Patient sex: F
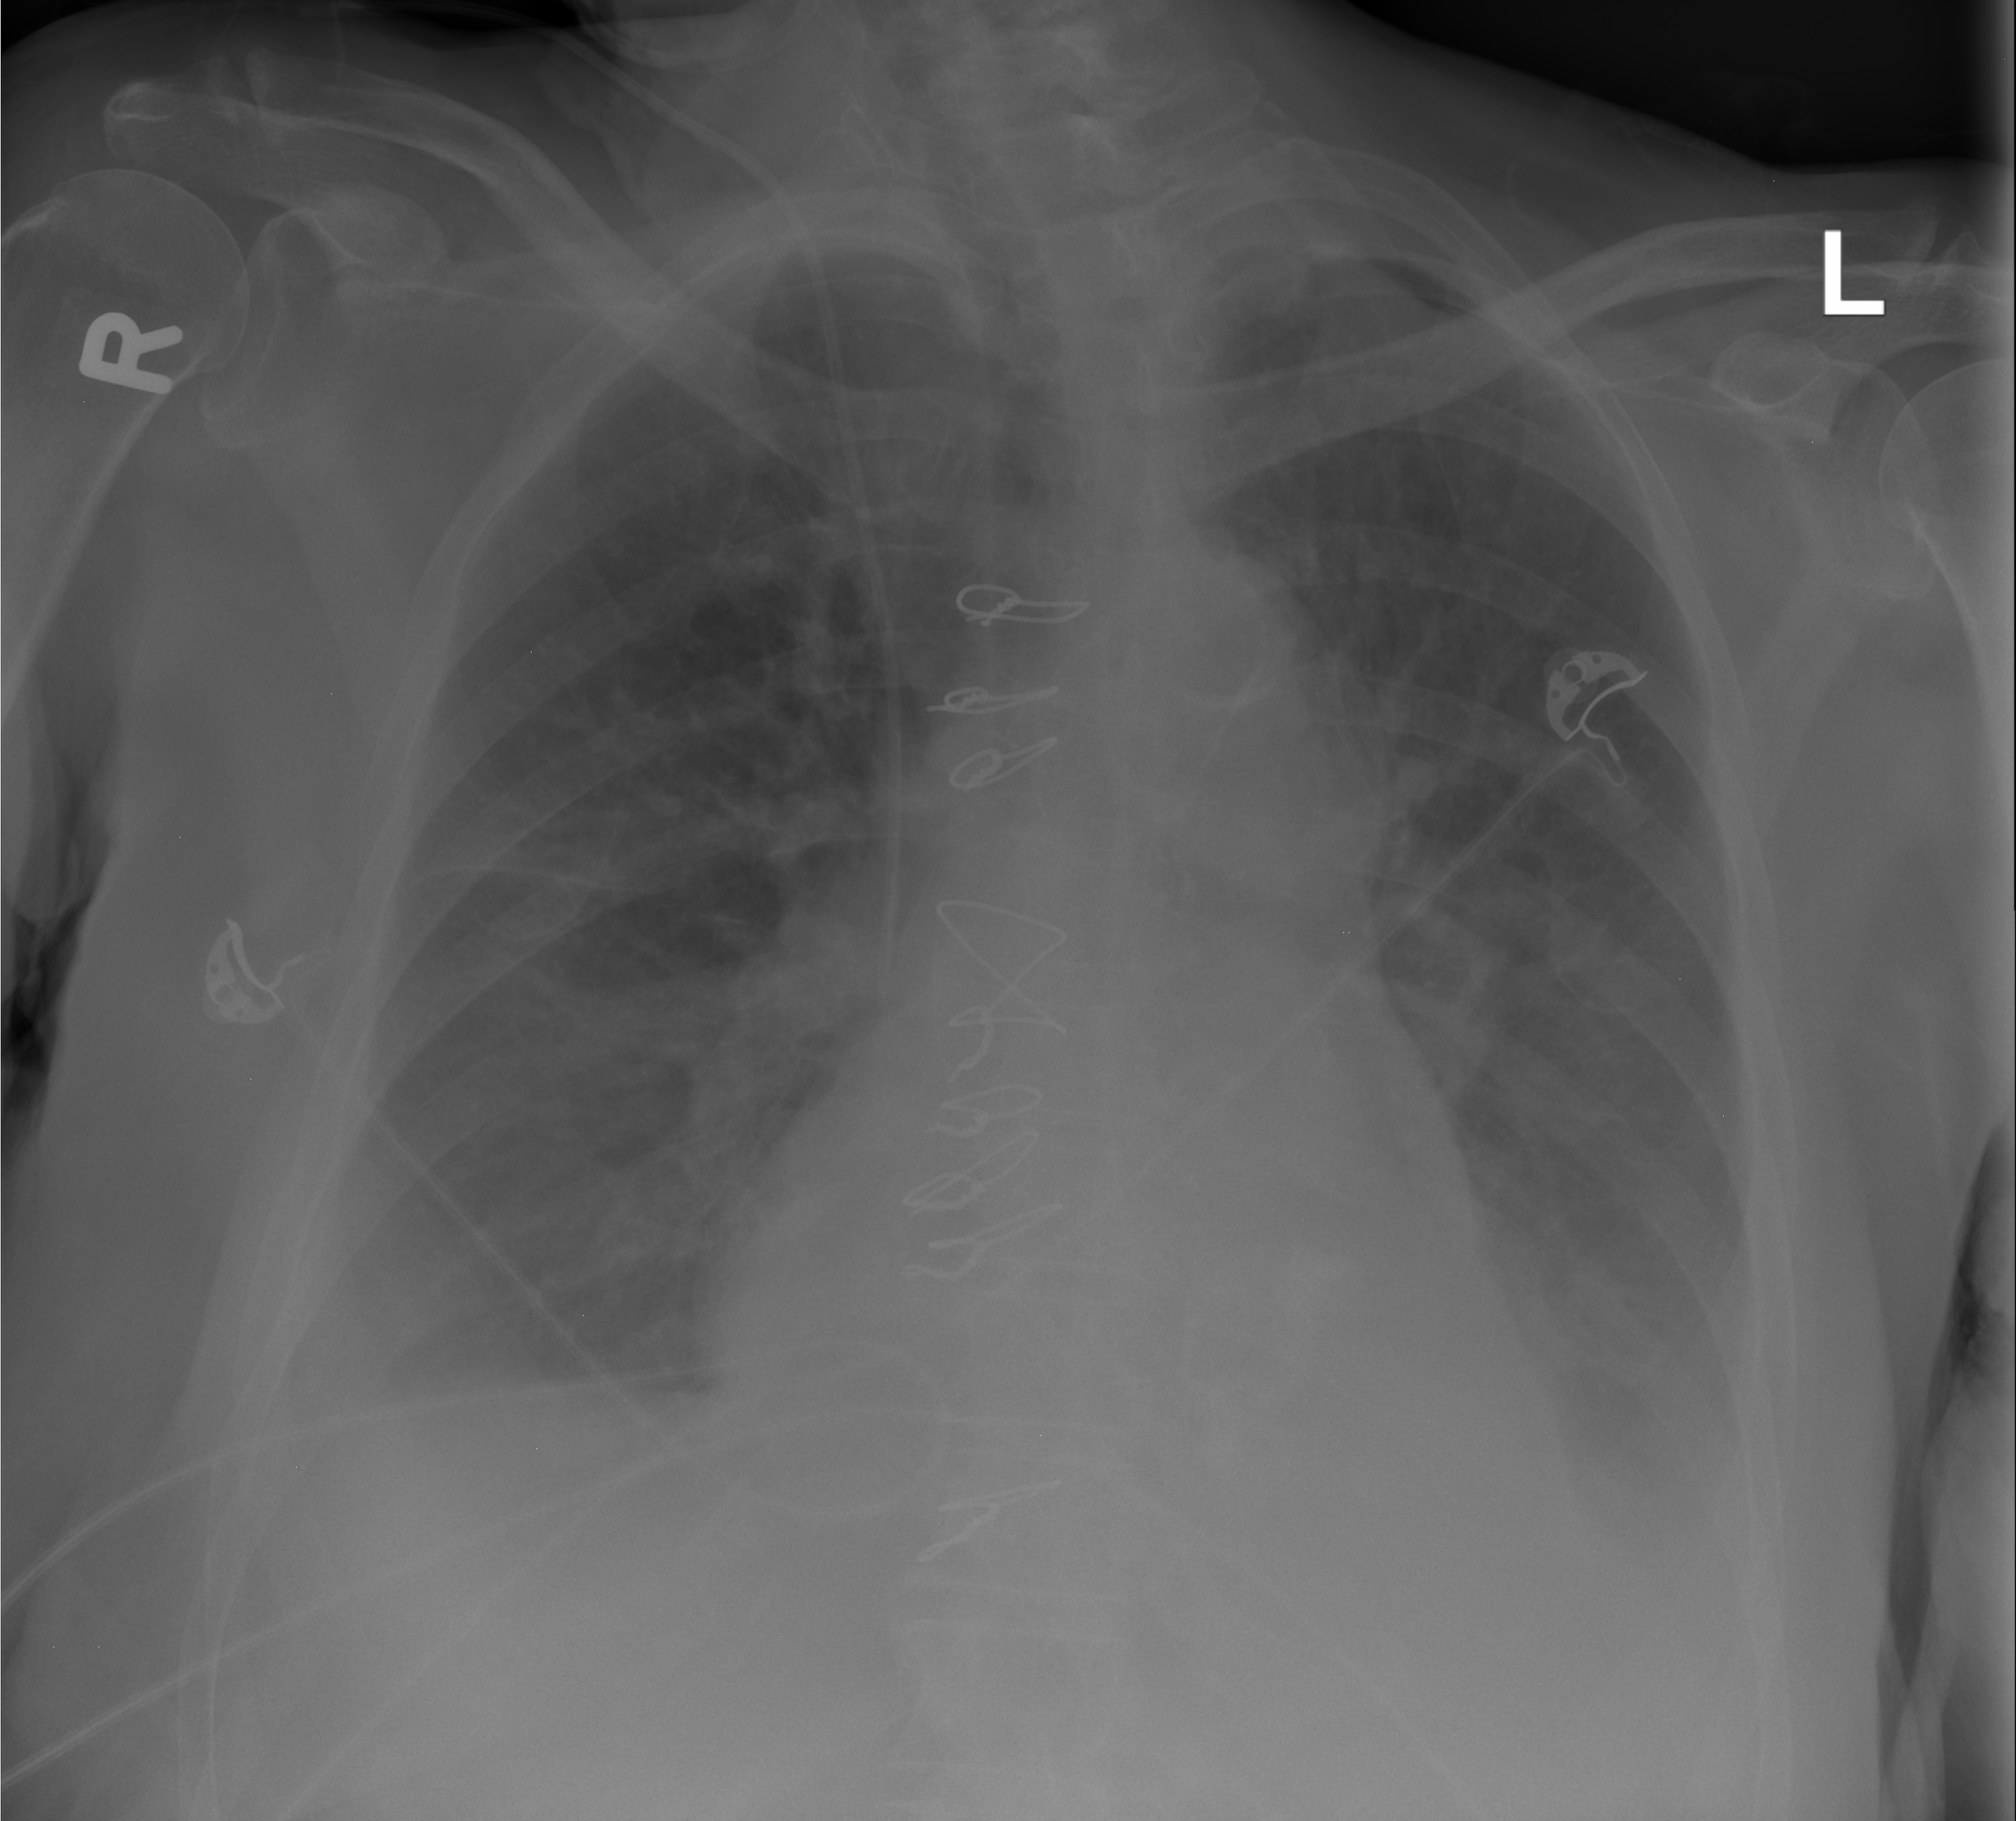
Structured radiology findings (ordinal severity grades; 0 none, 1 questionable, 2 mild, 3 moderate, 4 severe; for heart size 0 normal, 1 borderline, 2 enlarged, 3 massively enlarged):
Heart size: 0
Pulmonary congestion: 0
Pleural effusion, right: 1
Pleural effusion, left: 2
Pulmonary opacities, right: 0
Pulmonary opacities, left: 0
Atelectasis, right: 1
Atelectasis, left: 2